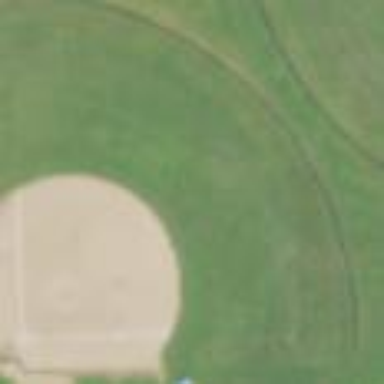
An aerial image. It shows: Baseball pitch for leisure land activities.